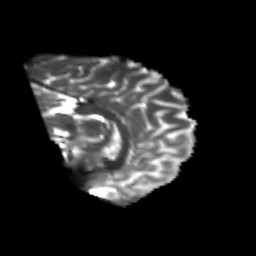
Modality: T2w
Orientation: sagittal
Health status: healthy
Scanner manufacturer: philips
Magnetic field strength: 3 T
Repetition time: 6.964 s
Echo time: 0.092 s